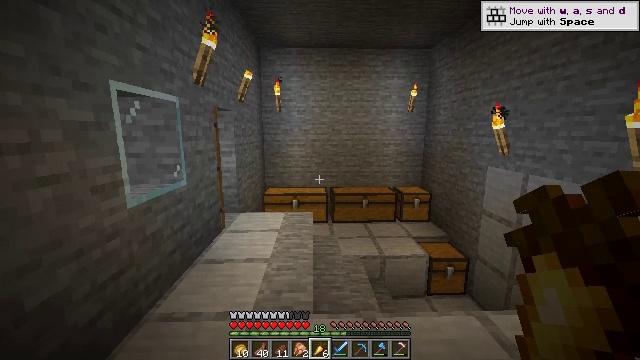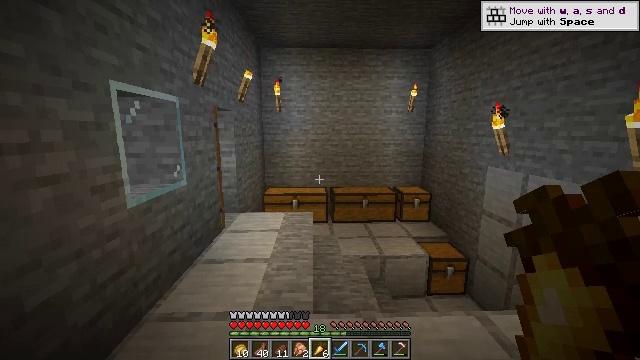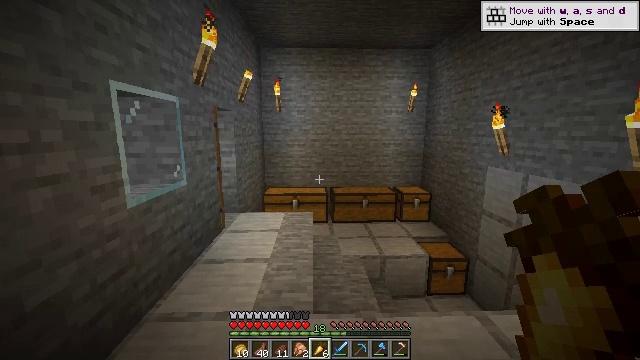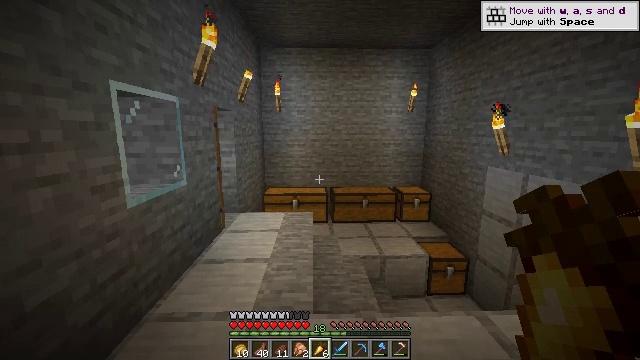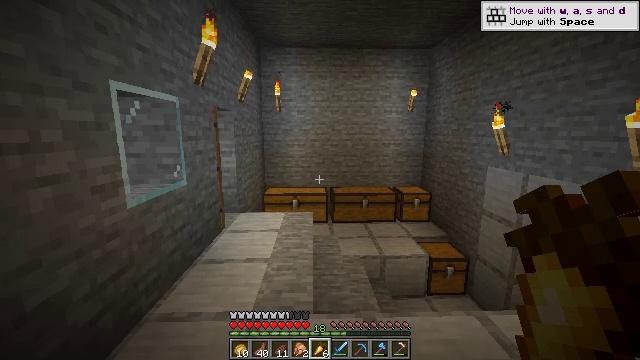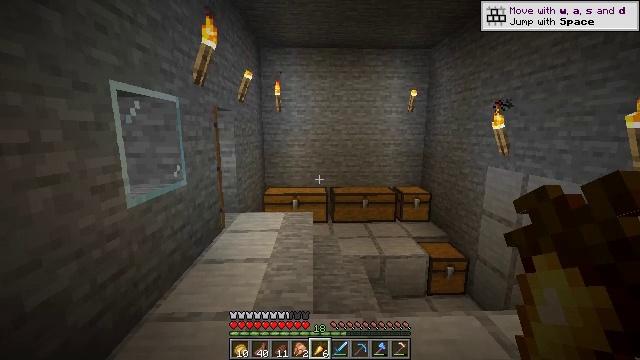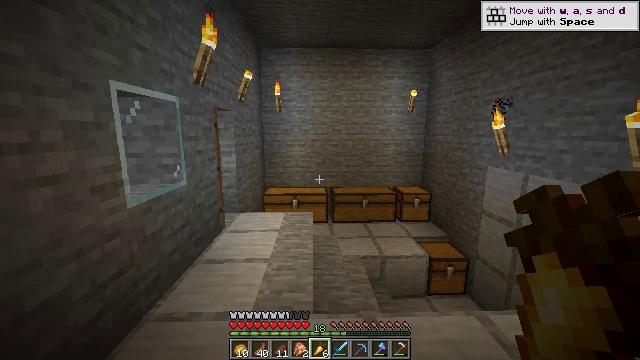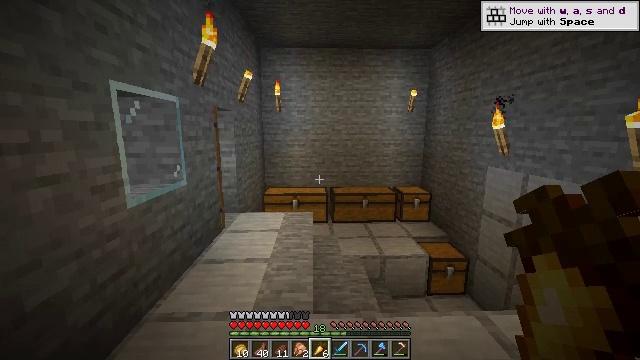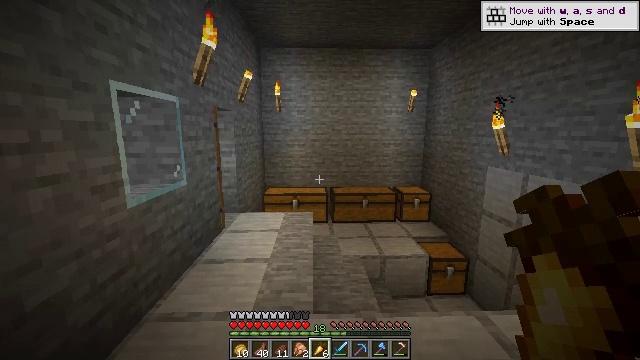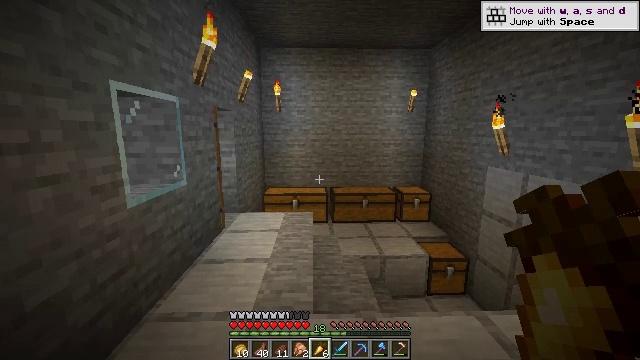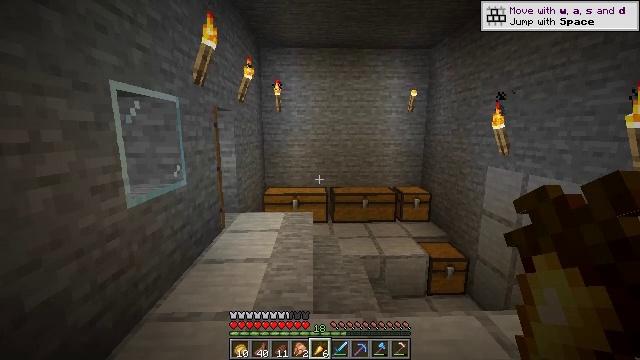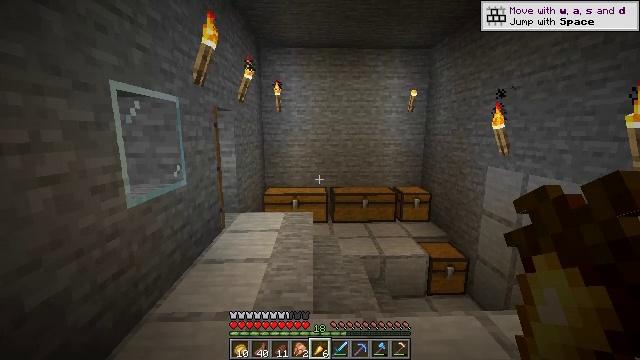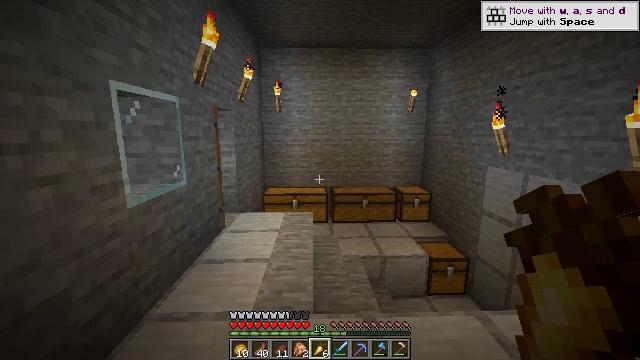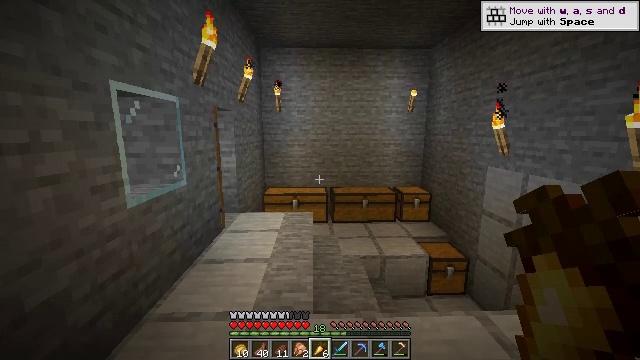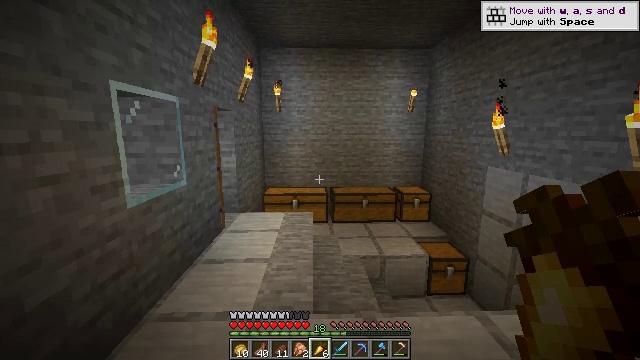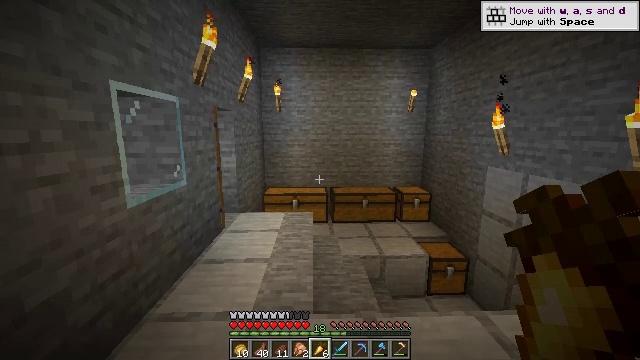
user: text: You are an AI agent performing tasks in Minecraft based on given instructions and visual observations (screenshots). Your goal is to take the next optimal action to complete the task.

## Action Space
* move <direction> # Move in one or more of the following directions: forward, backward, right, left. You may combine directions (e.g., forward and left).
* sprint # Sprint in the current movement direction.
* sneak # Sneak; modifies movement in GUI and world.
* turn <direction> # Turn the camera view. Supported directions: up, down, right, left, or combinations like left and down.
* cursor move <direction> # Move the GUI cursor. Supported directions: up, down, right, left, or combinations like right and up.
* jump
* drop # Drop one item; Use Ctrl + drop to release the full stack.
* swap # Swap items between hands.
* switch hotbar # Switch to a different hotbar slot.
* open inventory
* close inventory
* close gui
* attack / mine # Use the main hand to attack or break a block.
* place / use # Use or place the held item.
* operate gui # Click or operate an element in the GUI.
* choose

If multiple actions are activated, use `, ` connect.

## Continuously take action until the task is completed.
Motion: motion action
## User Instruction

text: Put iron, stick, and plank in the crafting grid to craft a tripwire hook.
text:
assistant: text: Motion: no_op
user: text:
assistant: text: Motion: no_op
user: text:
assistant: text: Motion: no_op
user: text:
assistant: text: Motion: no_op
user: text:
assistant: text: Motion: no_op
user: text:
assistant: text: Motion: no_op
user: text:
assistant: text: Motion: no_op
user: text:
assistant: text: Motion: no_op
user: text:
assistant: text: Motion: no_op
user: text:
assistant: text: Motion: no_op
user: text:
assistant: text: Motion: no_op
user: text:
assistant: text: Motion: no_op
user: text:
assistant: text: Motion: no_op
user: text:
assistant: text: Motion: no_op
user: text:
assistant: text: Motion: no_op
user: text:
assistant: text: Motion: no_op
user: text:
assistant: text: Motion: no_op
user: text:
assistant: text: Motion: no_op
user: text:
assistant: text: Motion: no_op
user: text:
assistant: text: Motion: no_op
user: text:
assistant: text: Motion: turn right
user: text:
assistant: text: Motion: turn right and down
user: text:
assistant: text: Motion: no_op
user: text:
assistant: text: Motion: no_op
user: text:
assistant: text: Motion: move forward
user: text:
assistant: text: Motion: move forward
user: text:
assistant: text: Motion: move forward
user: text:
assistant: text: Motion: move forward
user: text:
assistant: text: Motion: move forward
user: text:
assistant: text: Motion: move forward